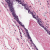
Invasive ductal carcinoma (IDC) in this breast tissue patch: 0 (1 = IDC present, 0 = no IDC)